Interaction volume radius: 10 \u00c5
Interaction volume height: 40 \u00c5
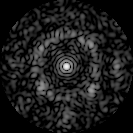
Disorder parameter: 0.6676